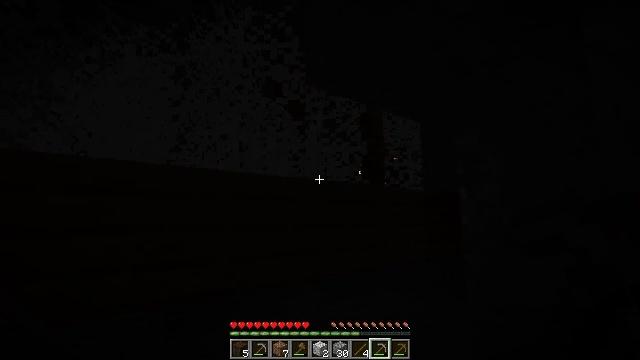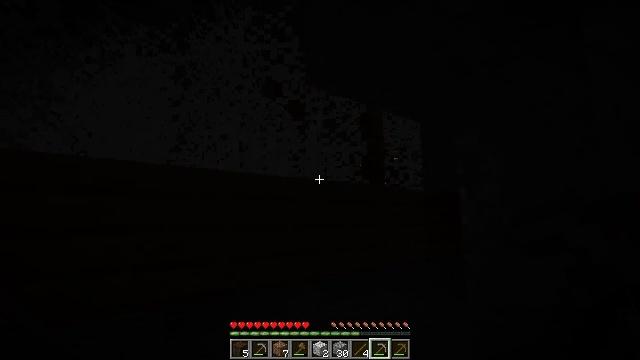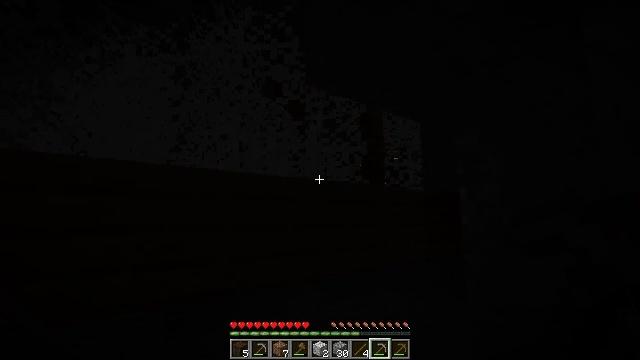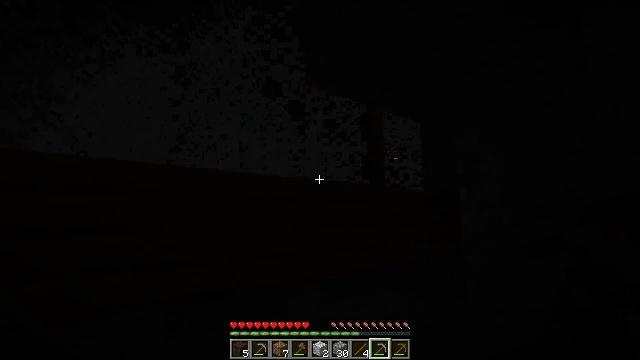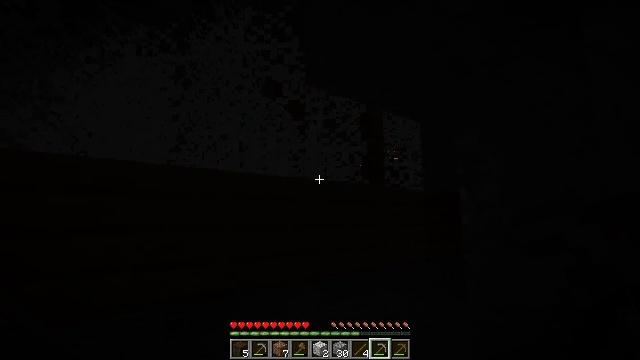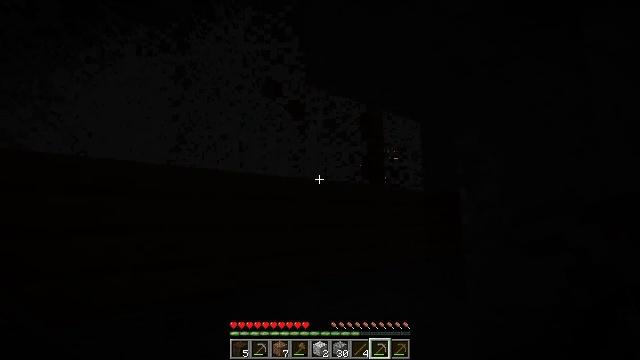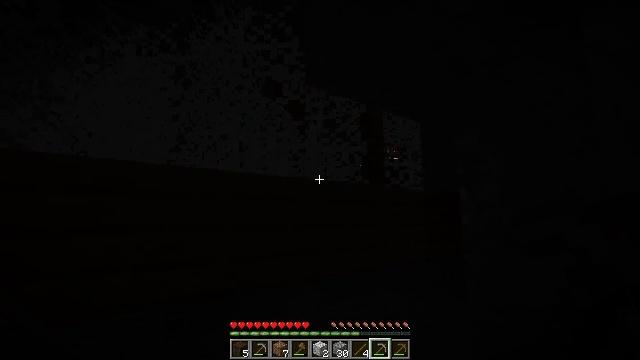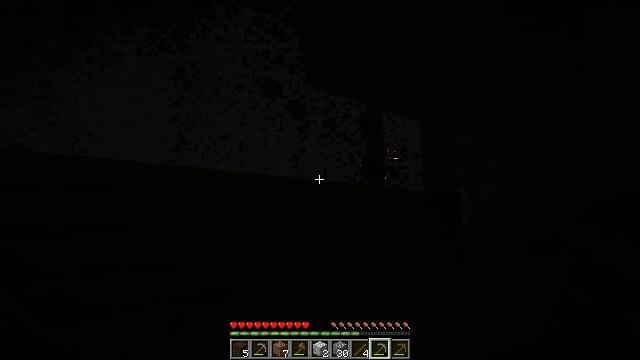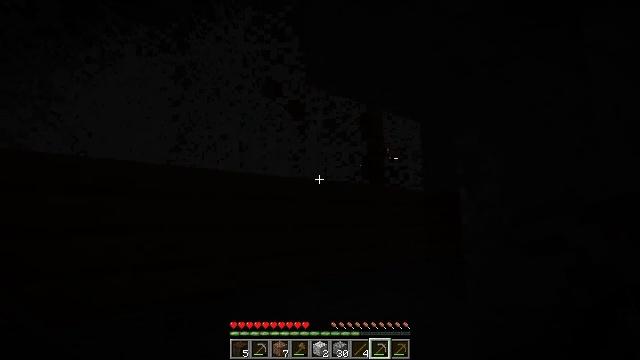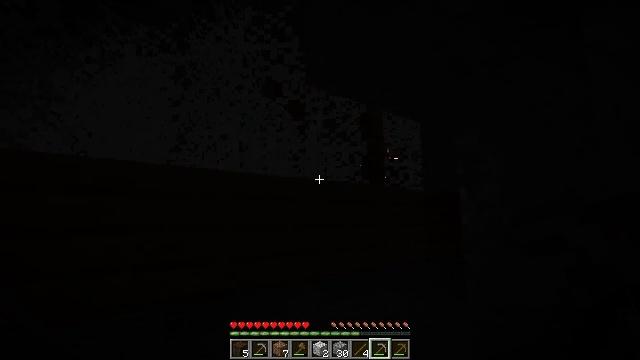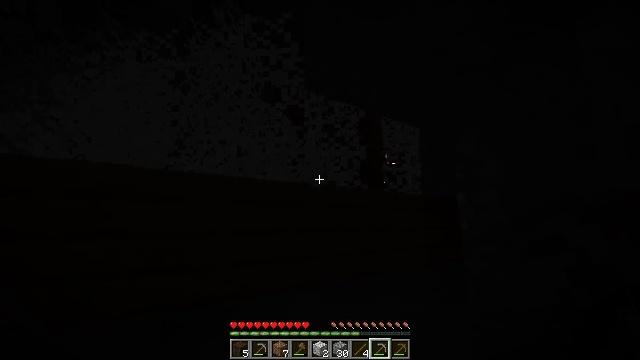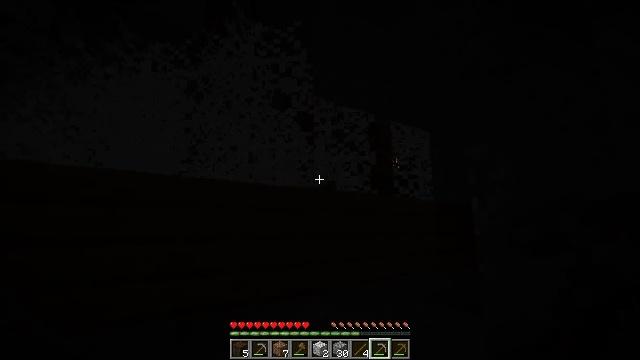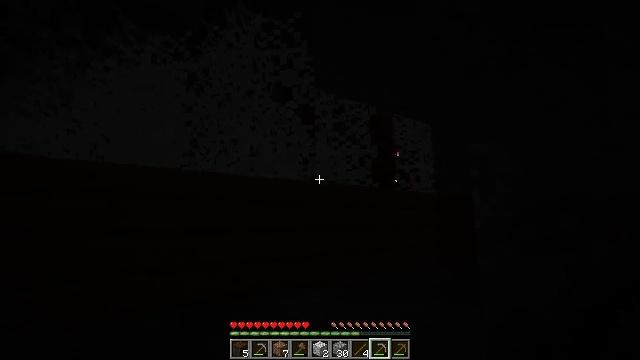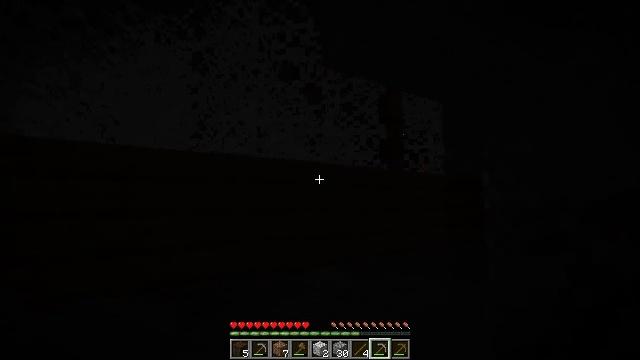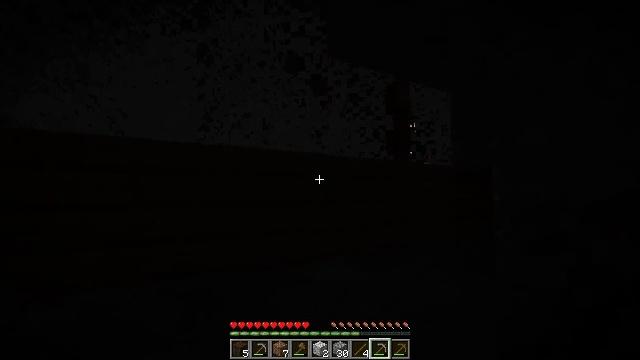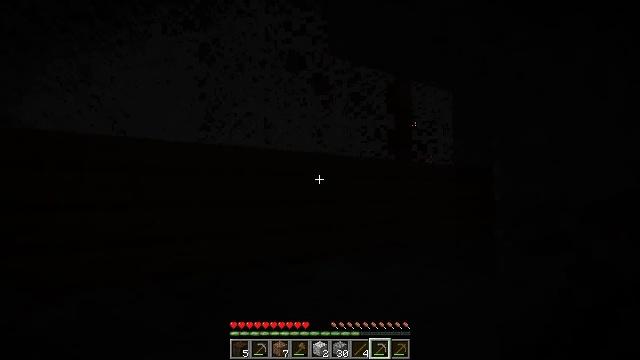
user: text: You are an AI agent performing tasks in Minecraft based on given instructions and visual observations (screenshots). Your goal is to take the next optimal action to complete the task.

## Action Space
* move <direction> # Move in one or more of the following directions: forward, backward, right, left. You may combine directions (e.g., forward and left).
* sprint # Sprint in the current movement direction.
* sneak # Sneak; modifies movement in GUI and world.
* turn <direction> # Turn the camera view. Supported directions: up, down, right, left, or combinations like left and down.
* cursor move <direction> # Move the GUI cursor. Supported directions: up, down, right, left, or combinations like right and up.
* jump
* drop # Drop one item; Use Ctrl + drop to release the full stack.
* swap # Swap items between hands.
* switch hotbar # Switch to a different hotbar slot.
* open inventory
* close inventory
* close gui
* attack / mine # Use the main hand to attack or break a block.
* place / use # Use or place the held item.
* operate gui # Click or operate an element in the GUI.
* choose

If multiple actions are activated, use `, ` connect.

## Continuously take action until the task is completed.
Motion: motion action
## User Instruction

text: Mine planks.
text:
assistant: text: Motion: no_op
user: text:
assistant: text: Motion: no_op
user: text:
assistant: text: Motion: no_op
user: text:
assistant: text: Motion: no_op
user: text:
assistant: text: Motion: no_op
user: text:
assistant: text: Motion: no_op
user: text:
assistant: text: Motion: no_op
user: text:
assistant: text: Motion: no_op
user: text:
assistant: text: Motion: no_op
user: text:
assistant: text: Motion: turn up
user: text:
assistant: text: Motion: turn left and up
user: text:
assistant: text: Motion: turn down
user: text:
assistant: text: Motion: turn left and down
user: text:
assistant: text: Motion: turn left and down
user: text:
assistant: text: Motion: no_op
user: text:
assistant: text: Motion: turn left
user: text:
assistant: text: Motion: no_op
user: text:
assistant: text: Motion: no_op
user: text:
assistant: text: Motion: attack / mine
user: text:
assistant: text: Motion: attack / mine
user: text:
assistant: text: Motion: attack / mine
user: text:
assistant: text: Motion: attack / mine
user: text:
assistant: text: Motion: attack / mine
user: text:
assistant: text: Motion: attack / mine
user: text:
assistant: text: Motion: attack / mine
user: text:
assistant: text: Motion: attack / mine
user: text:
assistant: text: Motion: attack / mine
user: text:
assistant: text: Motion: attack / mine
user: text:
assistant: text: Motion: attack / mine
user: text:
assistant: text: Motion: attack / mine